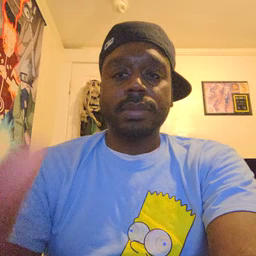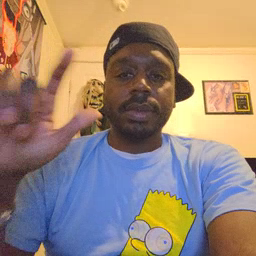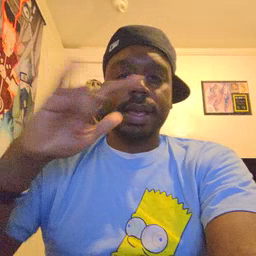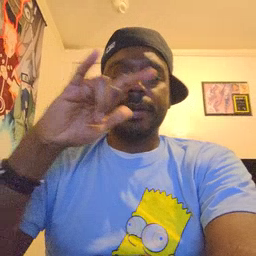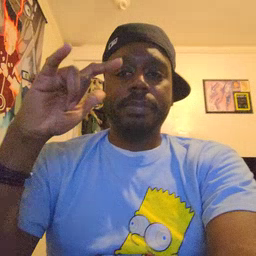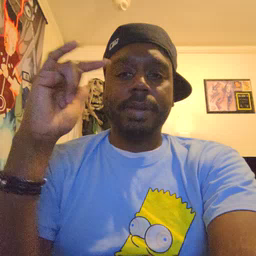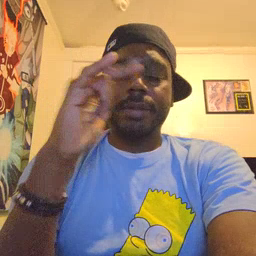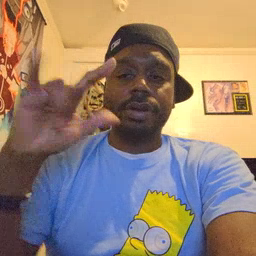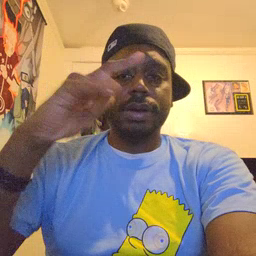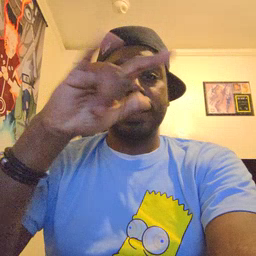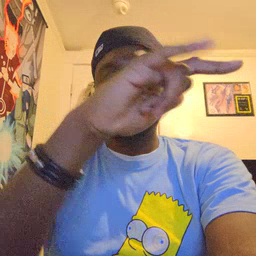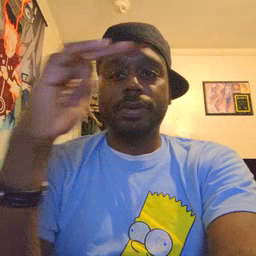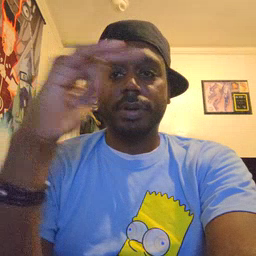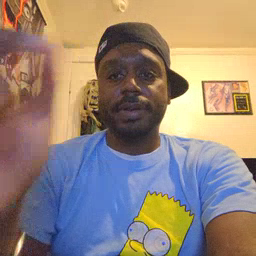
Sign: airplane